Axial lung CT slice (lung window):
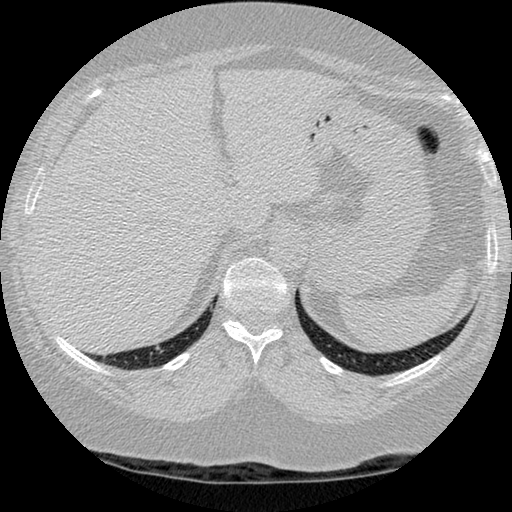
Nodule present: no